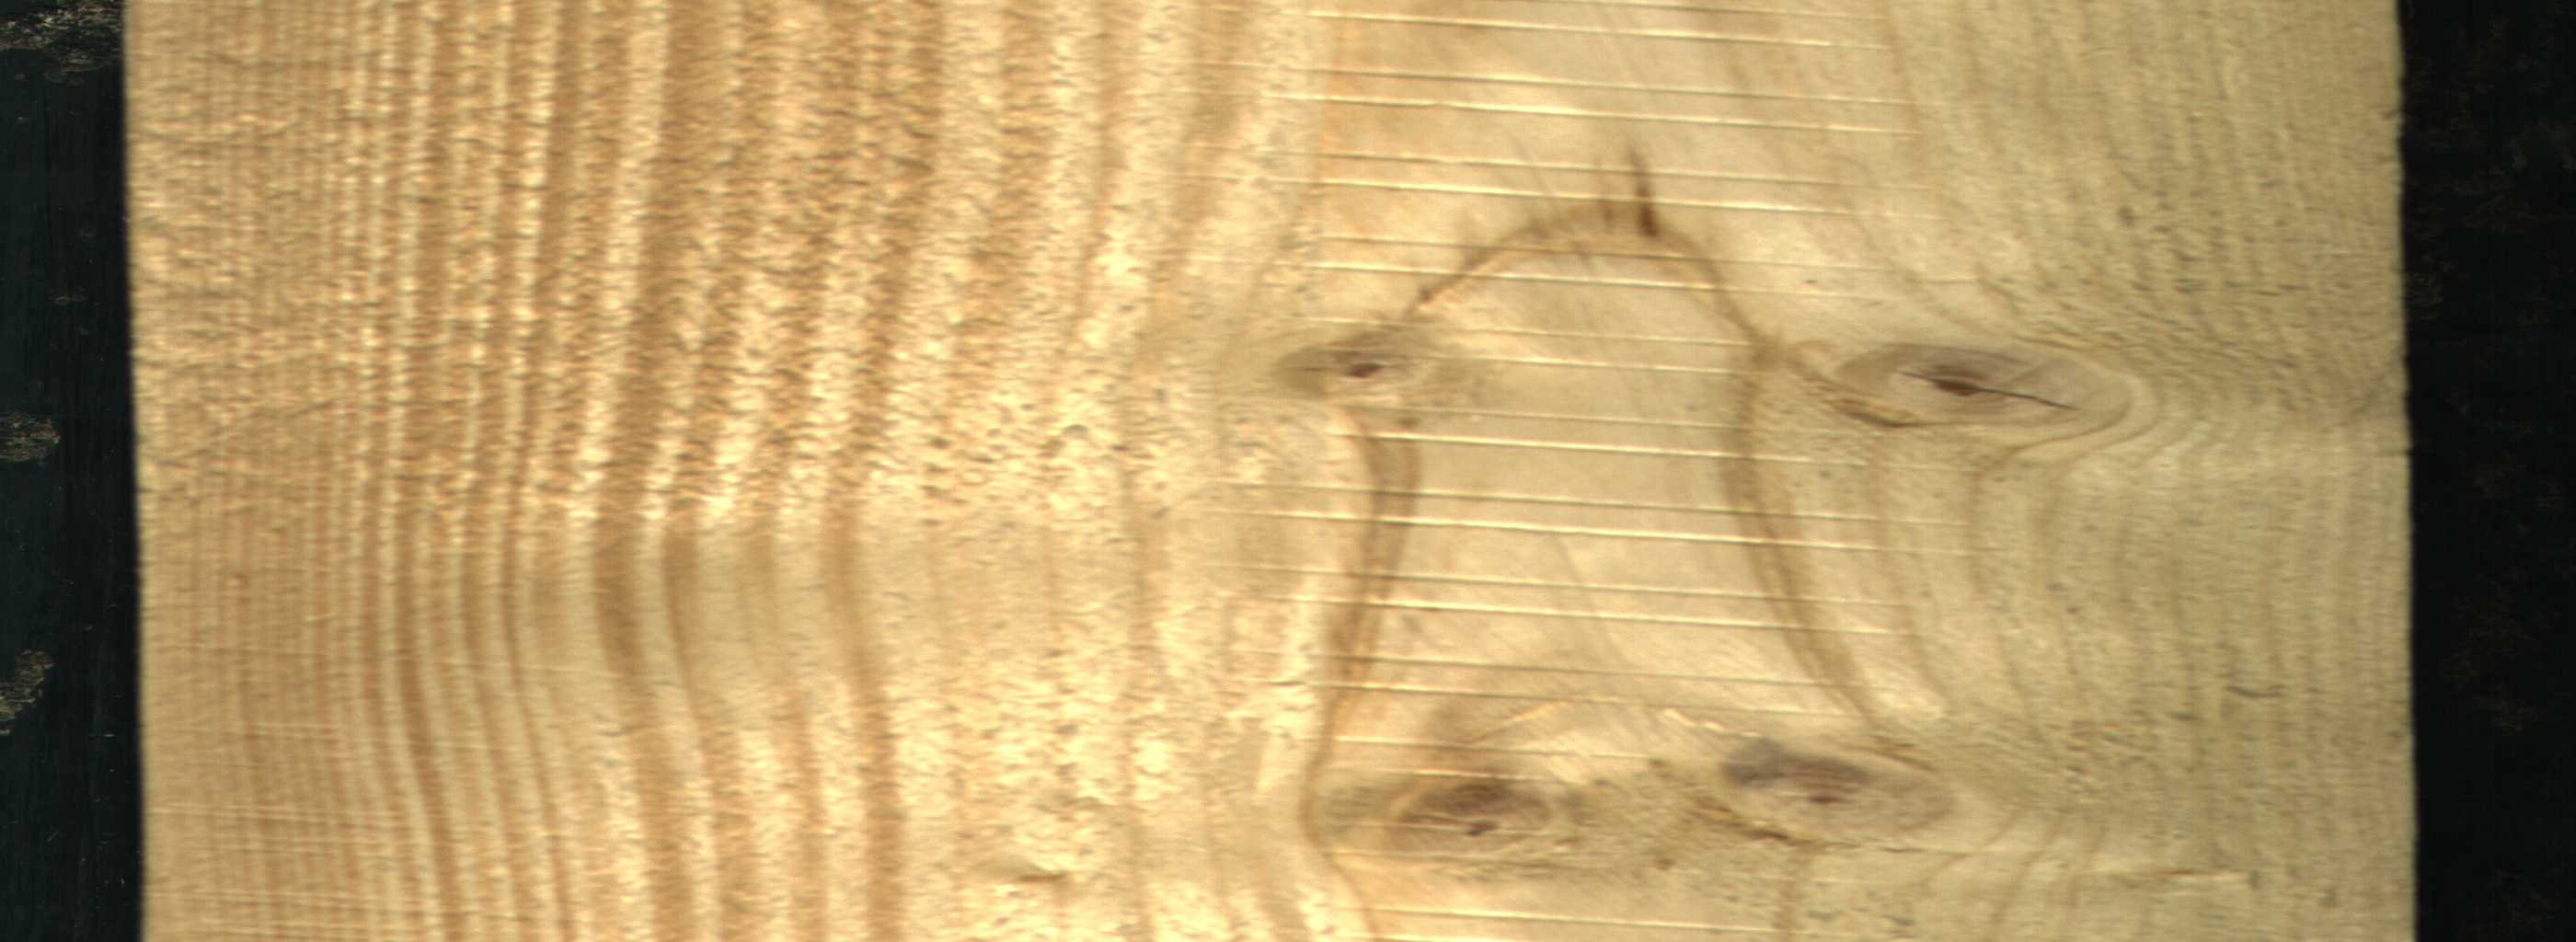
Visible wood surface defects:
knot_with_crack
Live_Knot
Live_Knot
Live_Knot